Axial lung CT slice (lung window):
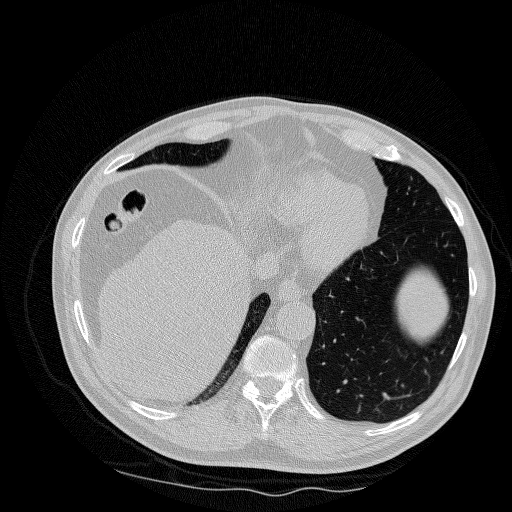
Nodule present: no